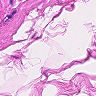
Metastatic tissue present: no